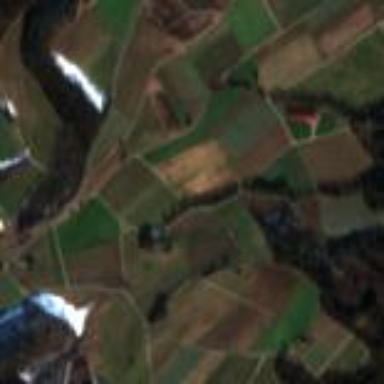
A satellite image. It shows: Picturesque farmland scene.